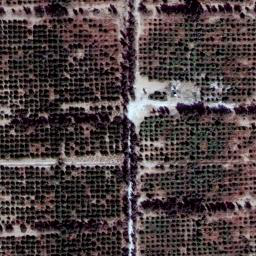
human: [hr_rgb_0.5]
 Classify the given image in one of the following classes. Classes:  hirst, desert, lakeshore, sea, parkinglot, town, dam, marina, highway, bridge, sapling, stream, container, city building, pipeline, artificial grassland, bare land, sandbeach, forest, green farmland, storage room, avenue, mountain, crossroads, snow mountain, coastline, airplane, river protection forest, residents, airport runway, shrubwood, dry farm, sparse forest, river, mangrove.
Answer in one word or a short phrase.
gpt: dry farm